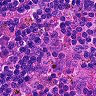
Metastatic tissue present: no